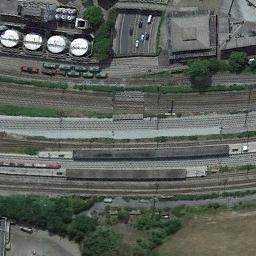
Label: railway